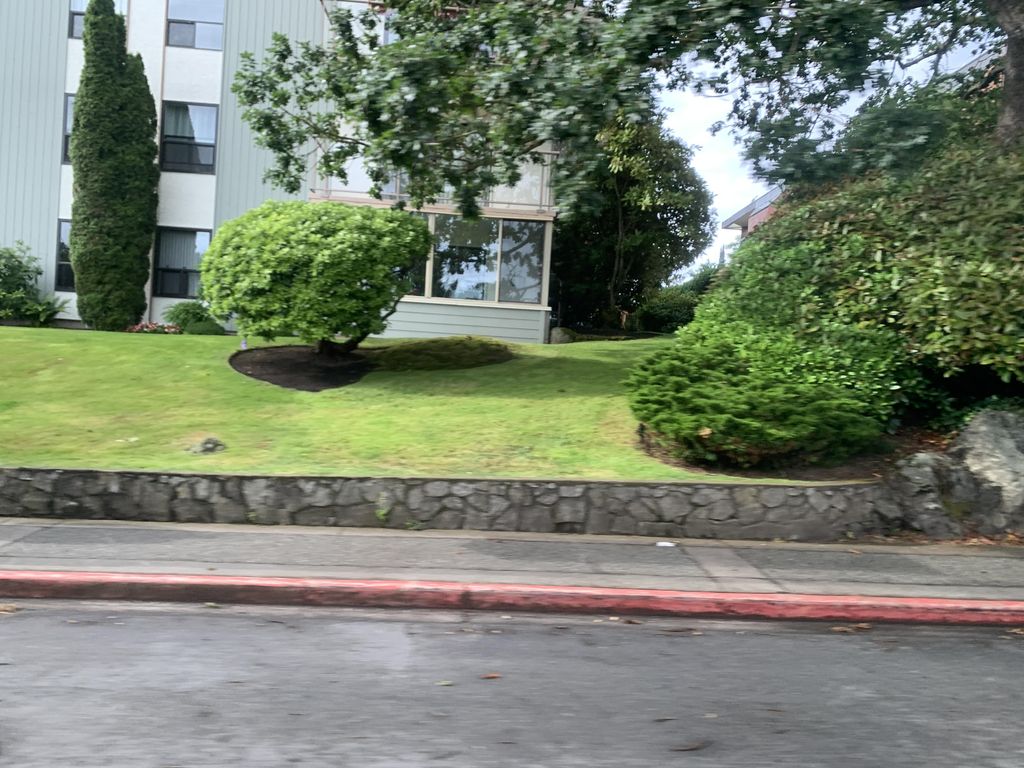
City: victoria